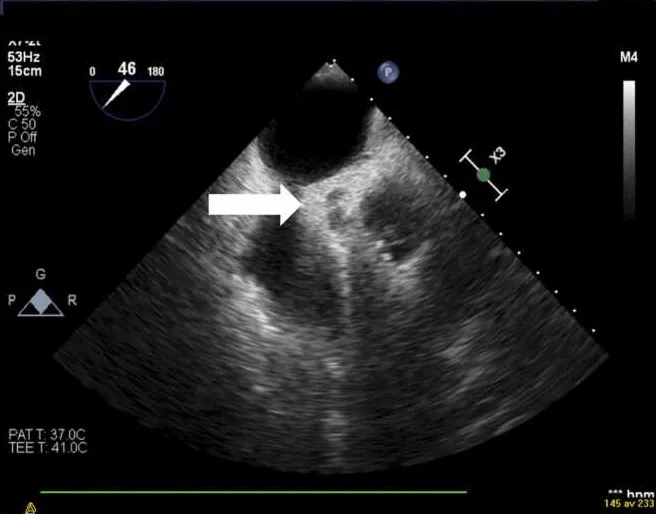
A perivalvular echolucent area compatible with an aortic root abscess.
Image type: radiology (ultrasound)